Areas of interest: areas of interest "Fuxing Steel Structure Company"
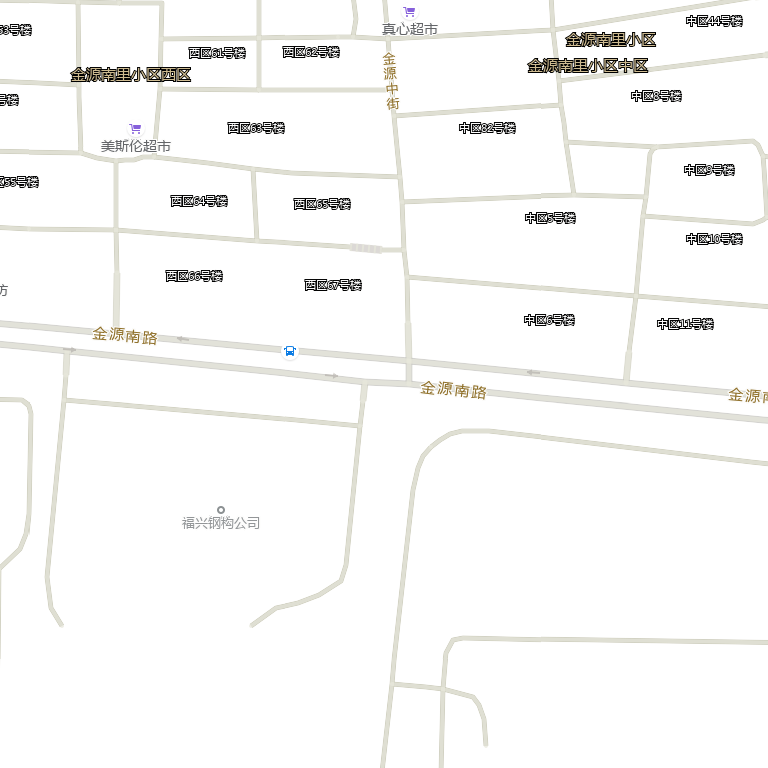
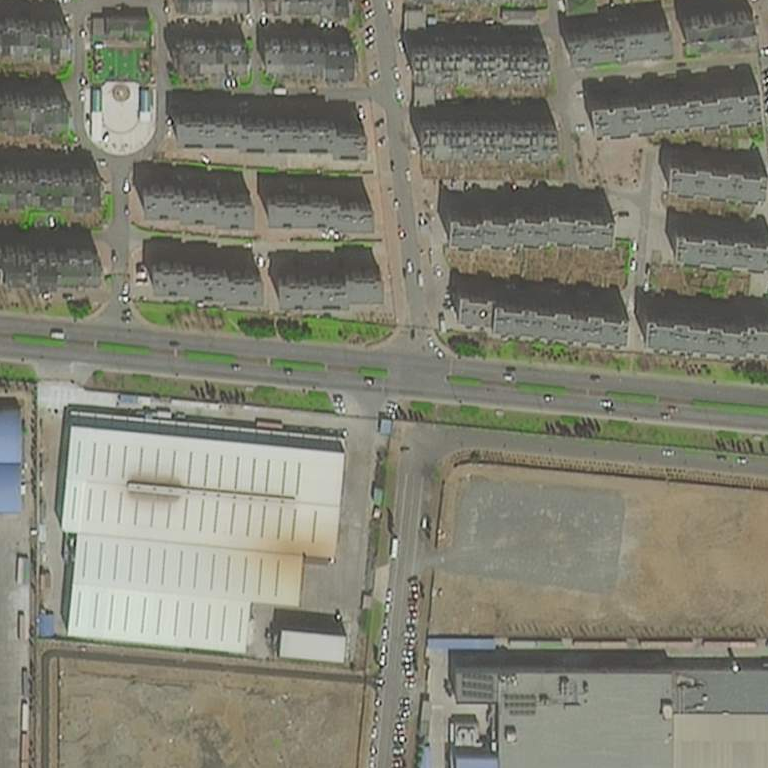